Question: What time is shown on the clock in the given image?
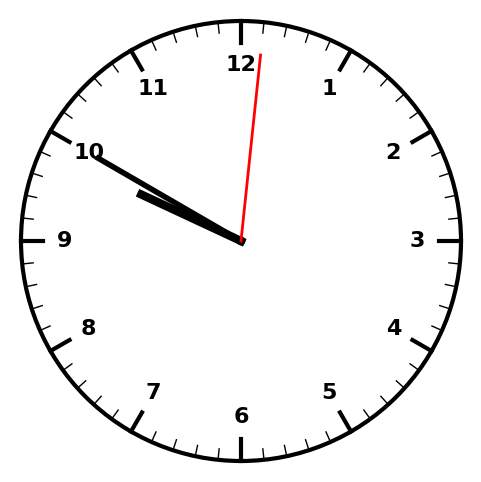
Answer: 09:50:01